九年级 · 画法几何学
为了测量圆形工件的直径.

甲: 如图 1, 在工作台上用边长相同的两个立方体小木块顶在圆形工件的两侧, 测得
两木块间的距离 $b$ 和小木块的边长 $a$ 即可;

乙: 如图 2, 把两个小木块换成两个相同的小圆柱, 量得圆柱半径 $n$ 和两个圆心之间的距离 $m$ 即可.

下面的说法正确的是（）

图 1

图2

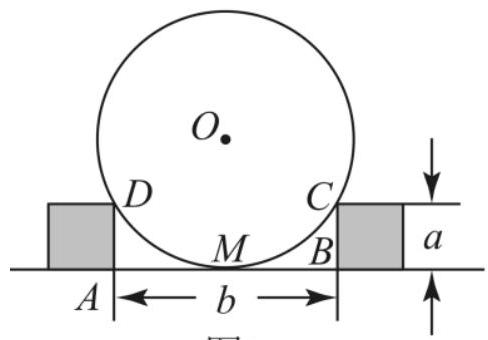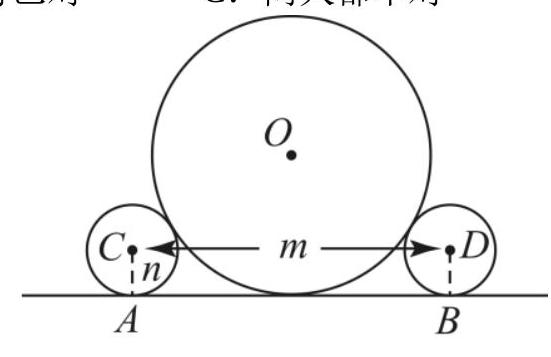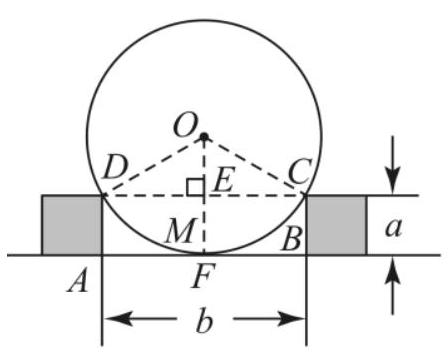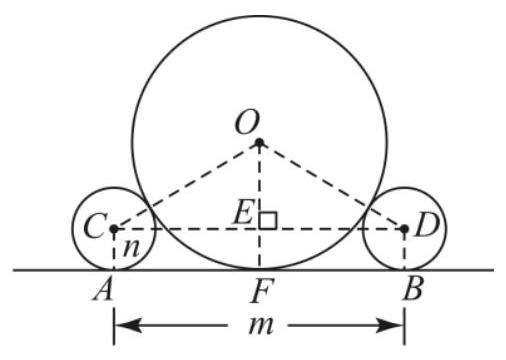
A. 甲对乙不对
B. 甲不对乙对
C. 两人都不对
D. 两人都对


答案: D
解析: 甲: 如图 1, 连接 $C D, O C, O D$, 过 $O$ 点作 $O E \perp C D$ 于 $E$ 点, 交圆 $O$ 点 $F$,根据图形可知: $C D=b, \quad E F=a$, 利用垂直定理以及勾股定理即可作答; 乙: 如图 2, 连接 $C D, O C, O D$, 过 $O$ 点作 $O E \perp C D$ 于 $E$ 点, 交圆 $O$ 点 $F$,

根据图形可知: $C D=2 n+m, E F=n$, 同理利用垂直定理以及勾股定理即可作答.

【详解】

图1

图2

甲: 如图 1, 连接 $C D, O C, O D$, 过 $O$ 点作 $O E \perp C D$ 于 $E$ 点, 交圆 $O$ 点 $F$,根据图形可知: $C D=b, E F=a$,

$\because O E \perp C D$,

$\therefore D E=\frac{1}{2} C D=\frac{b}{2}$,

设圆 $O$ 的半径为 $r$,

$\therefore O E=O F-E F=r-a$,

在 Rt $\triangle O D E$ 中, 有: $O D^{2}=O E^{2}+D E^{2}$,

$\therefore r^{2}=(r-a)^{2}+\left(\frac{b}{2}\right)^{2}$,
解方程即可求出 $r$, 即甲的说法正确;

乙: 如图 2, 连接 $C D, O C, O D$, 过 $O$ 点作 $O E \perp C D$ 于 $E$ 点, 交圆 $O$ 点 $F$,根据图形可知: $C D=2 n+m, E F=n$,

设圆 $O$ 的半径为 $r$,

同理可得: $r^{2}=(r-n)^{2}+\left(\frac{m+2 n}{2}\right)^{2}$ ，

解方程即可求出 $r$, 即乙的说法正确;

故选: D.

【点睛】本题主要考查了垂径定理和勾股定理的知识, 掌握垂径定理是解答本题的关键.